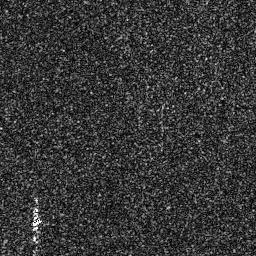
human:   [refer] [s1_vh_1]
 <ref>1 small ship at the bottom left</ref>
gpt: <box>[[10, 79, 16, 91, 0]]</box>